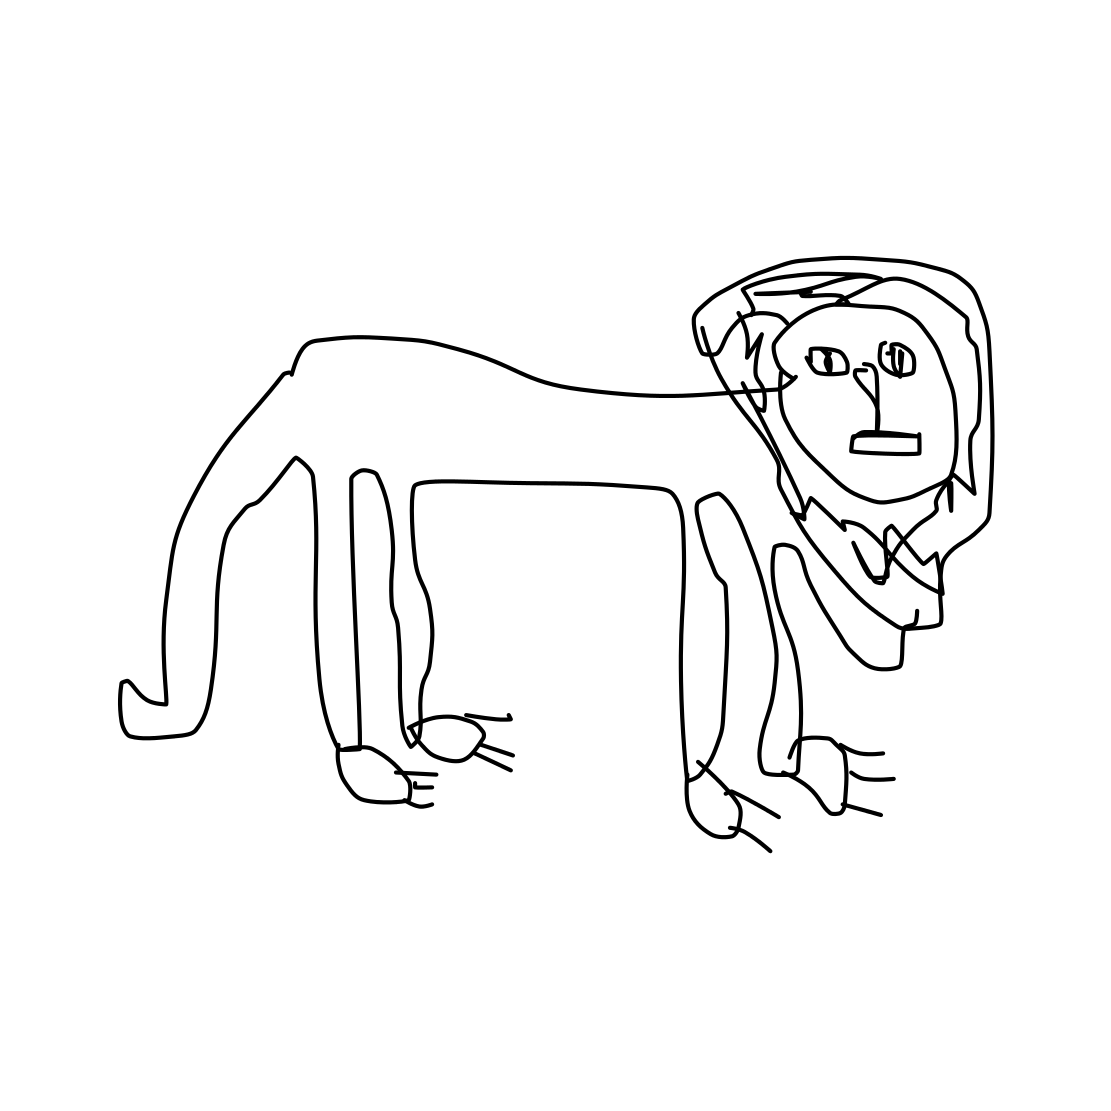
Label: lion